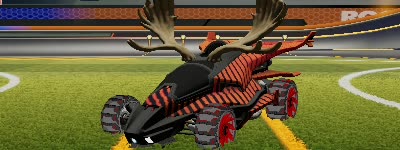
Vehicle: aftershock